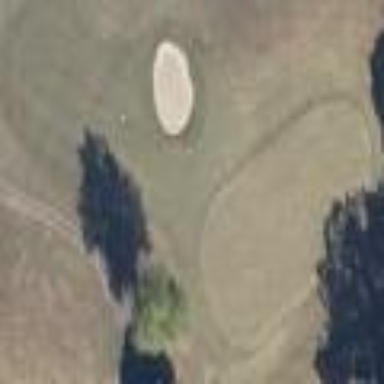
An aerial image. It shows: Grassy area designated as golf fairway.